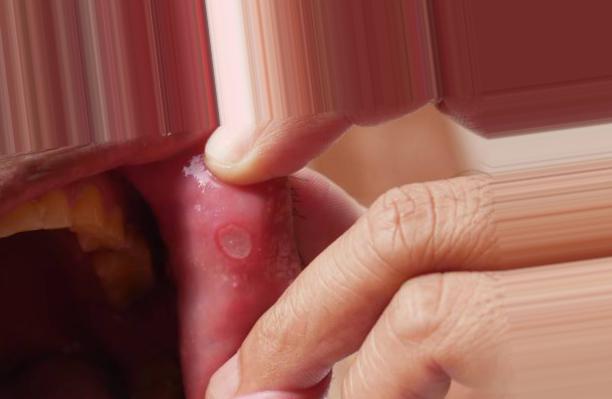
Condition: Mouth Ulcer